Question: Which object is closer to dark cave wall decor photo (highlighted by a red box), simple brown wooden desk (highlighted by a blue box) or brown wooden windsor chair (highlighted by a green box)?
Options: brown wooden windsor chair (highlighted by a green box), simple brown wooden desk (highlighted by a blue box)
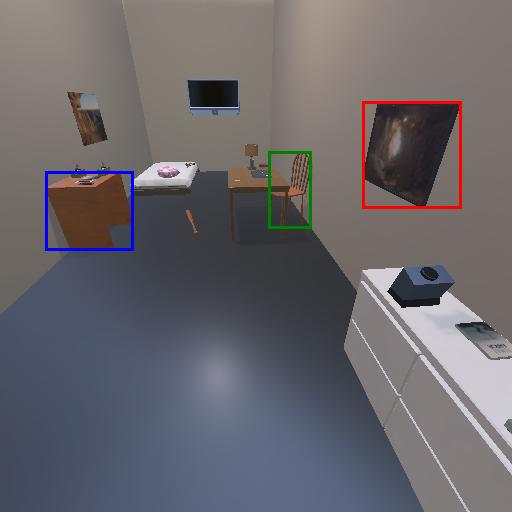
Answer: brown wooden windsor chair (highlighted by a green box)